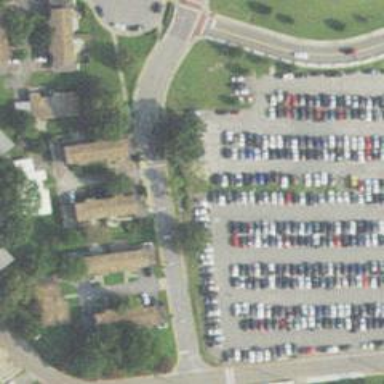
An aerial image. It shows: Parking area with surface.